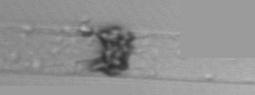
Label: Dactyliosolen_blavyanus